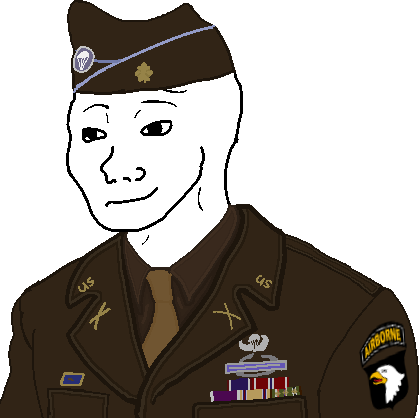
Label: 5_Bloomer